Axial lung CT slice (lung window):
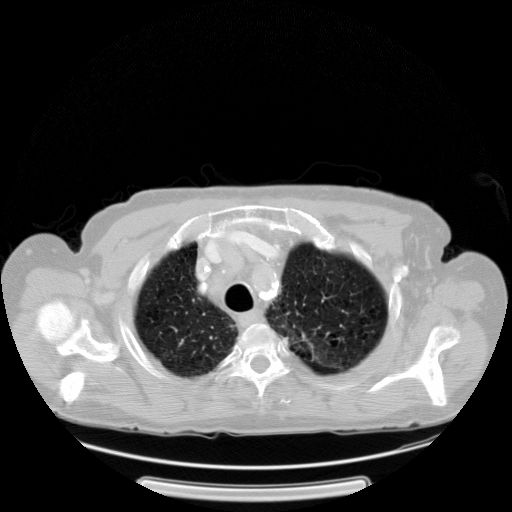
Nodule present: yes
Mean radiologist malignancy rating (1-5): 3